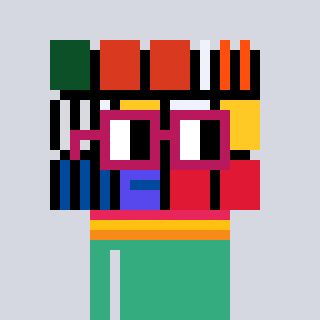
a pixel art character with square dark red glasses, a abstract-shaped head and a teal-colored body on a cool background